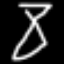
Label: hourglass